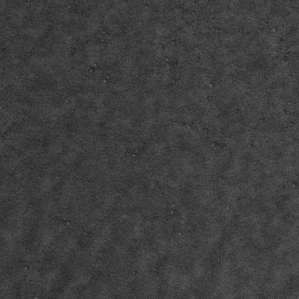
Label: frost